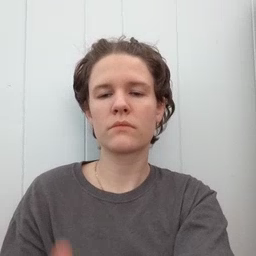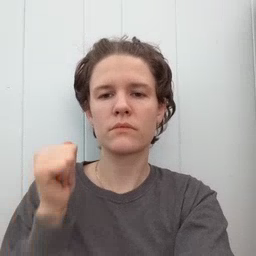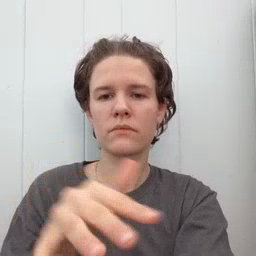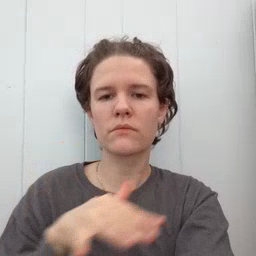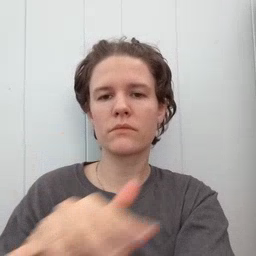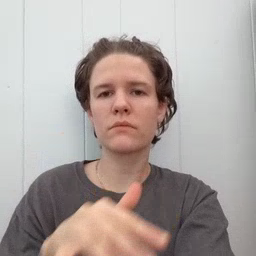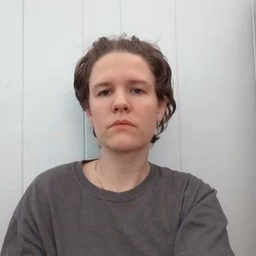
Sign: backyard